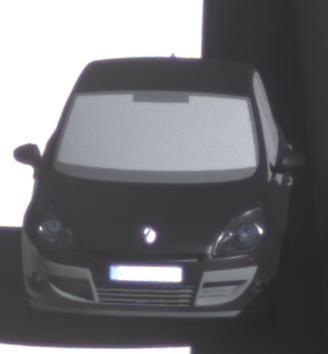
Make: Renault
Model: Scénic 1.6 16V 110
Detailed model: Scénic (III)
Model produced from: 2009/06
Model produced until: 2010/08
Doors: 5
Color: black
Road condition: dry road
Daytime: morning or afternoon
Contrast: high contrast